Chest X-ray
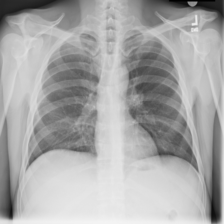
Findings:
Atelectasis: negative
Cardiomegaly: negative
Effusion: negative
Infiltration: negative
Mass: negative
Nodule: negative
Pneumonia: negative
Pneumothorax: negative
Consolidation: negative
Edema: negative
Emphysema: negative
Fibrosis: negative
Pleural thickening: negative
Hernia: negative